Interaction volume radius: 5 \u00c5
Interaction volume height: 20 \u00c5
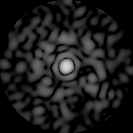
Disorder parameter: 0.7895